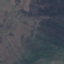
Land use / land cover class: HerbaceousVegetation